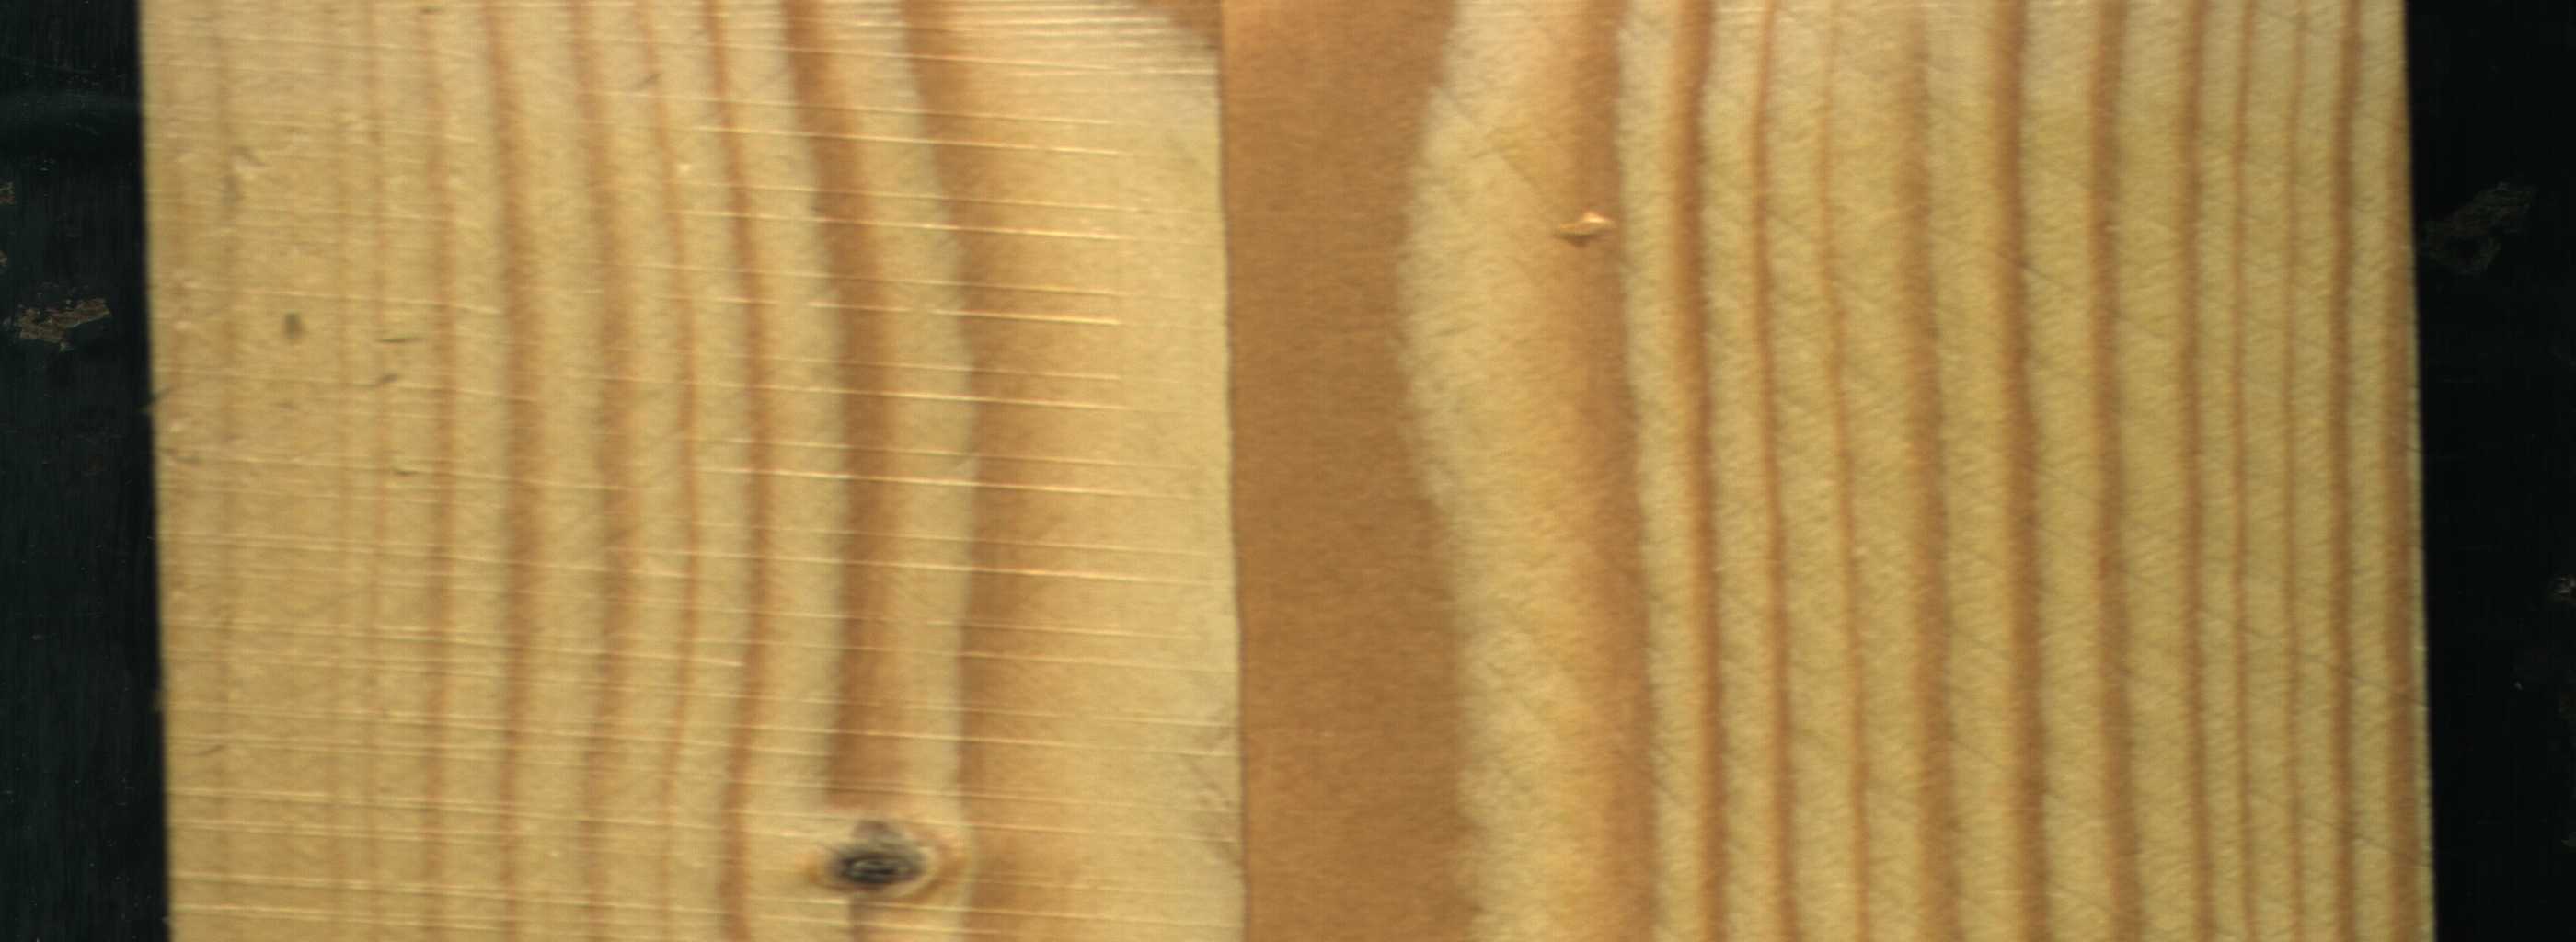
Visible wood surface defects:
Dead_Knot